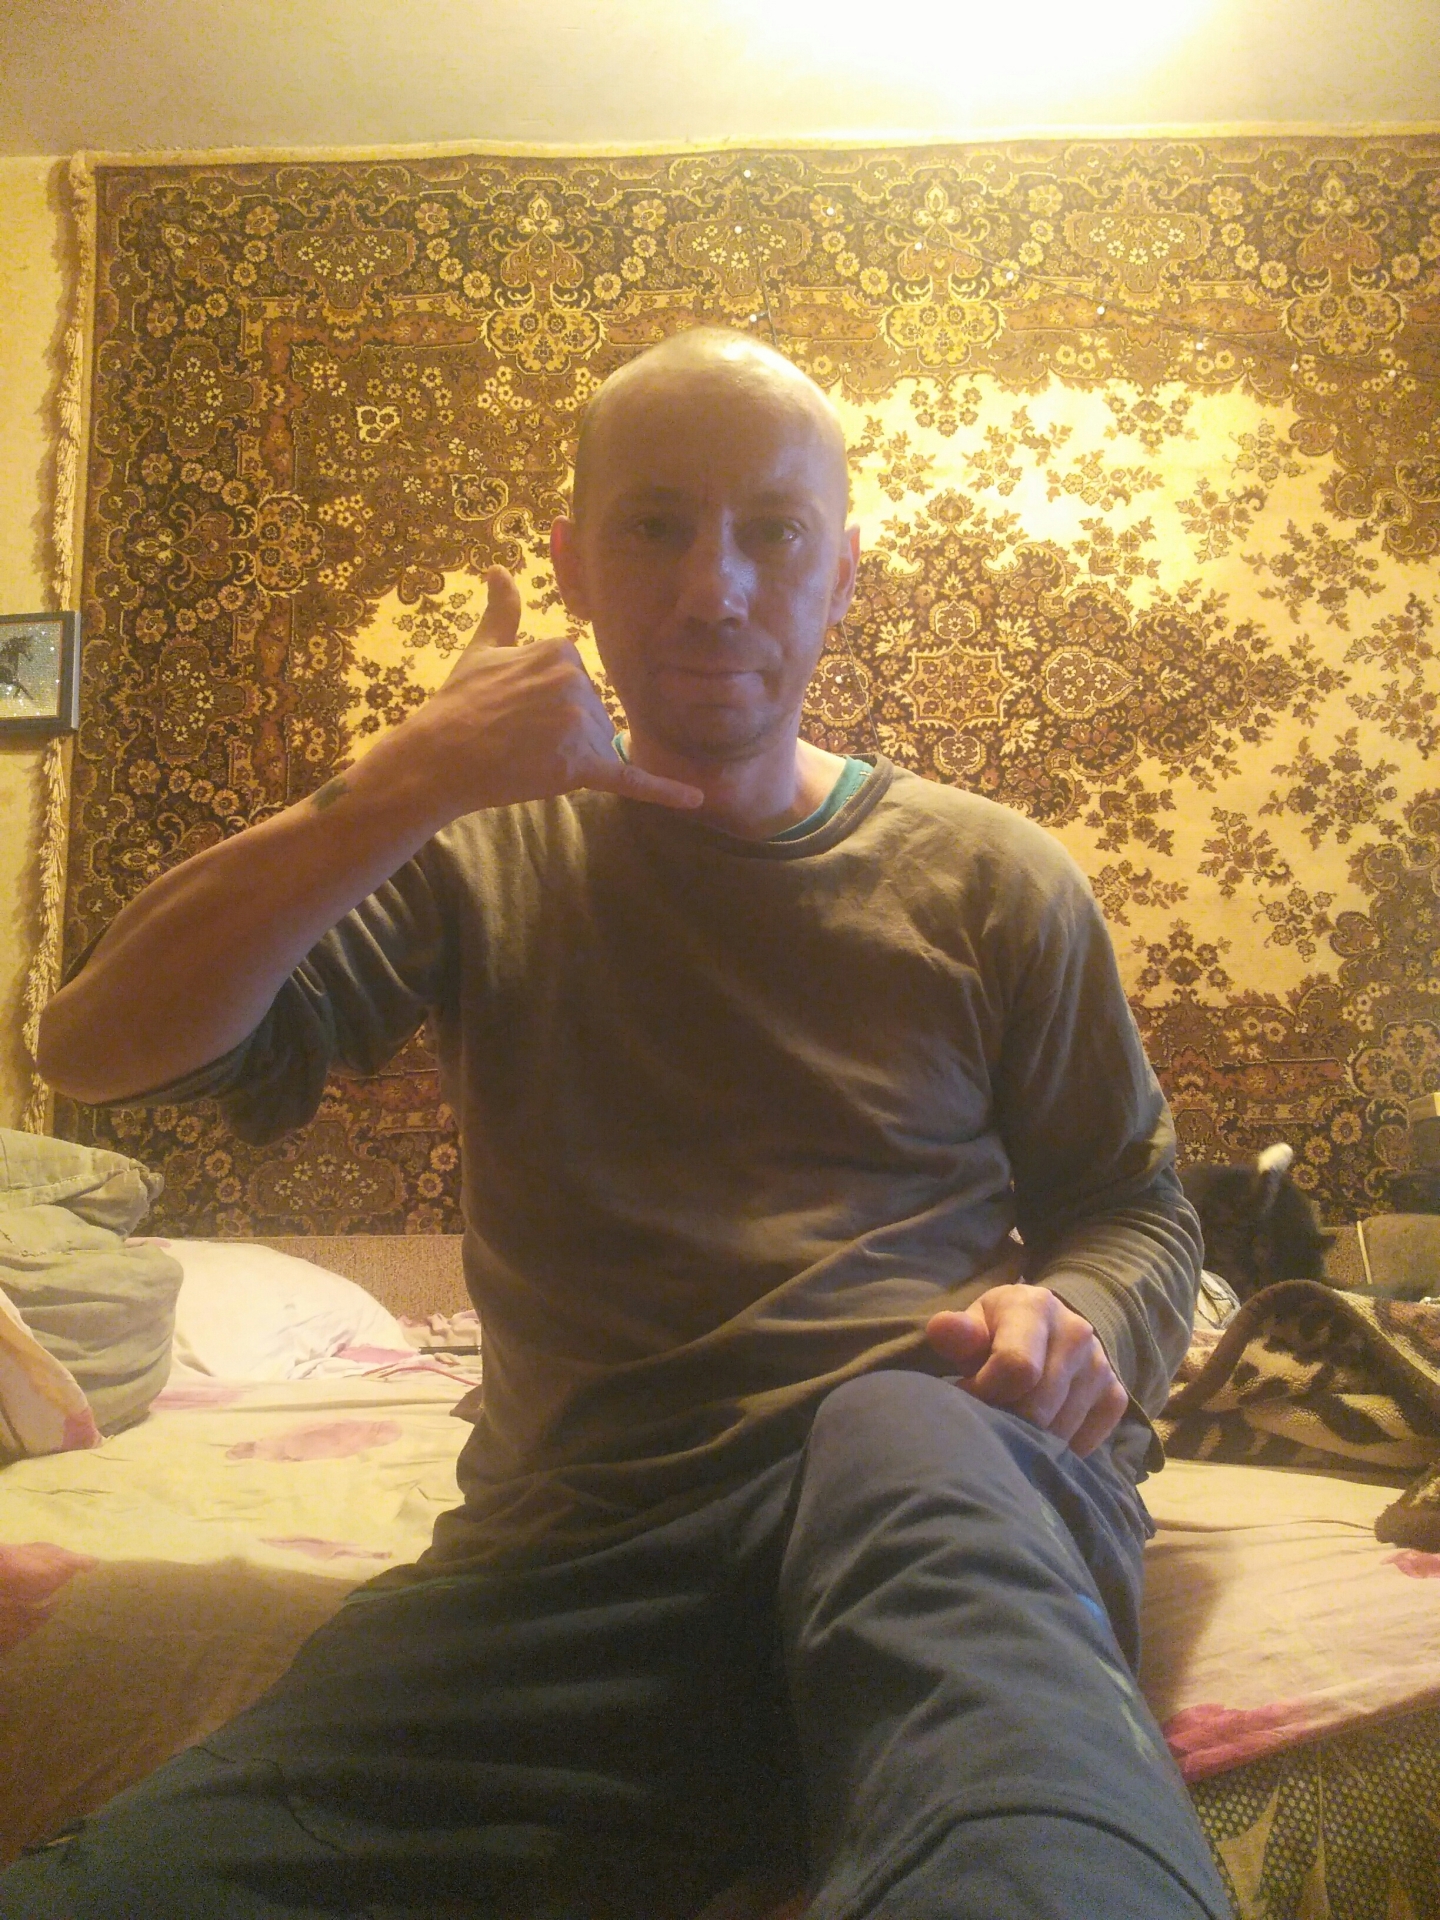
Label: noise